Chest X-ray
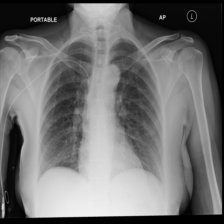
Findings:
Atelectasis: negative
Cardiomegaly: negative
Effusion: negative
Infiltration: negative
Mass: negative
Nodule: negative
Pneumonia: negative
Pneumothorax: negative
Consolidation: negative
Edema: negative
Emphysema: negative
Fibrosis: negative
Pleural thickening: negative
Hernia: negative